Question: i want to finish is that : user can dynamic create a tab page , and for each tab page , it will contain a corresponding thread do working .
what i do is :
1 : in main window 's "create tab page" button , add below code :
'''
currentUserControl = new everyTabPage();
TabPage tp = new TabPage();
tp.Name = "a";
tp.Controls.Add(currentUserControl);
currentUserControl.Dock = DockStyle.Fill;
tabControl1.TabPages.Add(tp);
'''
everyTabPage is a user control like this picture

2 : in this userControl 's "start" button , add
'''
Thread tM = new Thread(new ParameterizedThreadStart(ThreadFunc));
tM.IsBackground = true;
tM.Start(comboBox1.Text);
'''
and this is the thread function , for testing , i only change the label 's text.
'''
public void ThreadFunc(object param)
{
string SessionParameter = (string)param;
while (true)
{
this.Invoke((MethodInvoker)delegate()
{
label1.Text = DateTime.Now.ToString() + @"_" + SessionParameter;
});
}
}
'''
3 : after doing these , now program seems work as i wanted .
but when i testing it , i find if i create more than three tabs , program 's speed will become very very slow .
consider now i only change the label 's text , it already so slow , if i realy do some business work , the speed will not acceptable .
can anybody tell me why the speed is so slow , or if my solution is not effective ,thanks .
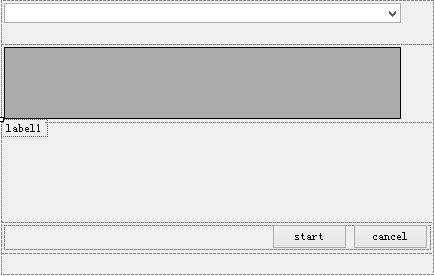
Answer: It is slow because although 'ThreadFunc' runs on a separate thread that 'Invoke' you perform does all the work from all your threads on the UI thread so you are flooding the UI thread with messages and it can not get any work done.
Does your program really need to update the UI in that tight of a loop? A better option may be to use a 'Timer' and have the updates happen on the timer elapsed event instead.
A another quick fix instead of using a timer is put a sleep in the loop.
'''
public void ThreadFunc(object param)
{
string SessionParameter = (string)param;
while (true)
{
this.Invoke((MethodInvoker)delegate()
{
label1.Text = DateTime.Now.ToString() + @"_" + SessionParameter;
});
Thread.Sleep(250);
}
}
'''
Now your UI will update 4 times a second instead of 400,000 times a second.